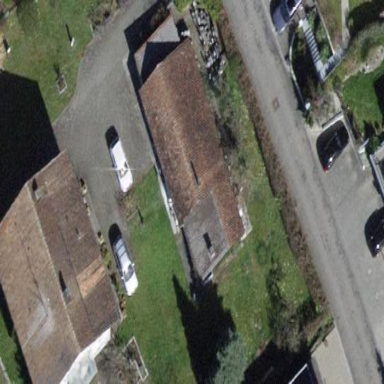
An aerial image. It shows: Building with tile roof.